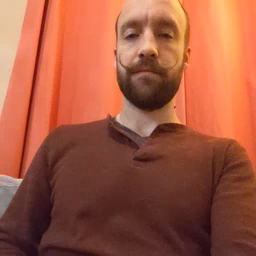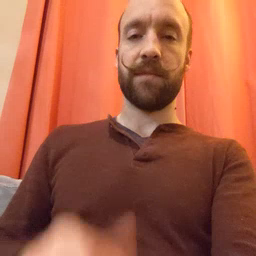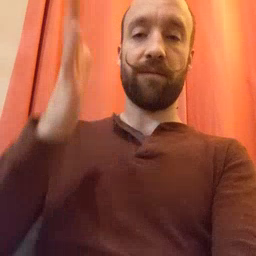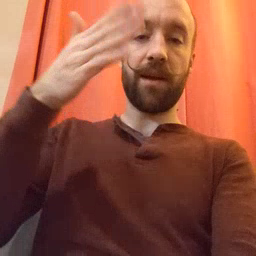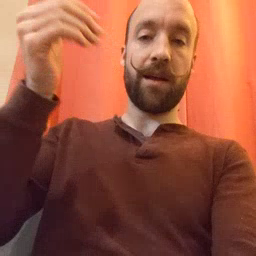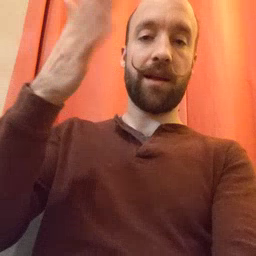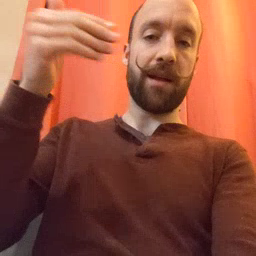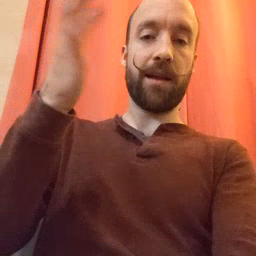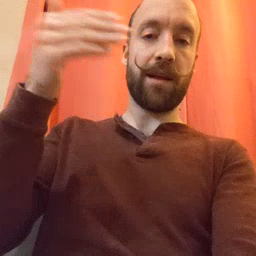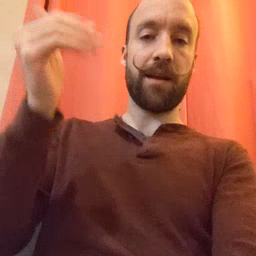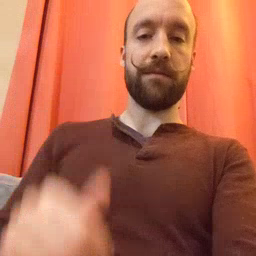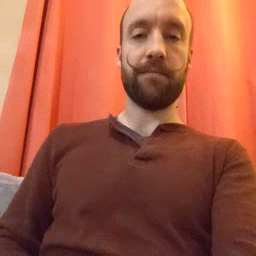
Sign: flag